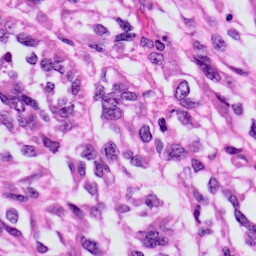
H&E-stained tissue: Skin